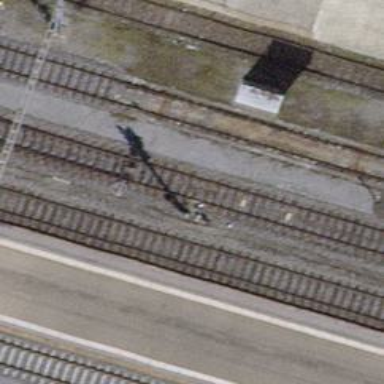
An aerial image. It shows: Railway signal.